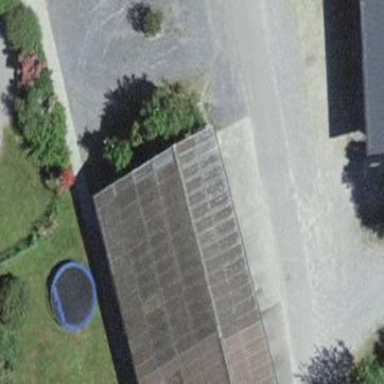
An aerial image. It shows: Shed.